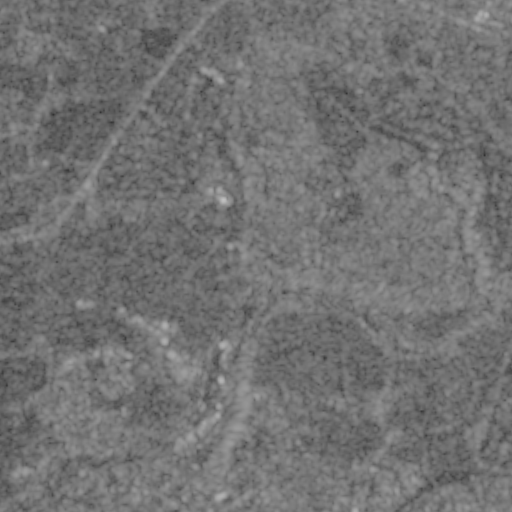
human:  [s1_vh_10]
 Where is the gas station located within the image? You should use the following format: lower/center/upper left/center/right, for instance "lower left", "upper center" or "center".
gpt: The gas station is located in the lower right of the image.
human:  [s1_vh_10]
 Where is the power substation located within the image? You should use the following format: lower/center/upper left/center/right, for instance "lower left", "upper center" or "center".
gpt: The power substation is located in the lower center of the image.
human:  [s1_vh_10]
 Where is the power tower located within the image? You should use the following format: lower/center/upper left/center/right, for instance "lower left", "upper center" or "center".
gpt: The power tower is located in the lower center of the image.
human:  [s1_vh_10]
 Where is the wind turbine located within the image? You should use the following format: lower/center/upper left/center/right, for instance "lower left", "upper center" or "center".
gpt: The wind turbine is located in the lower right of the image.
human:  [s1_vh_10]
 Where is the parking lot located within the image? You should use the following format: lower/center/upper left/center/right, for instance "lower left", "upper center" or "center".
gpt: There is no parking lot in the image.

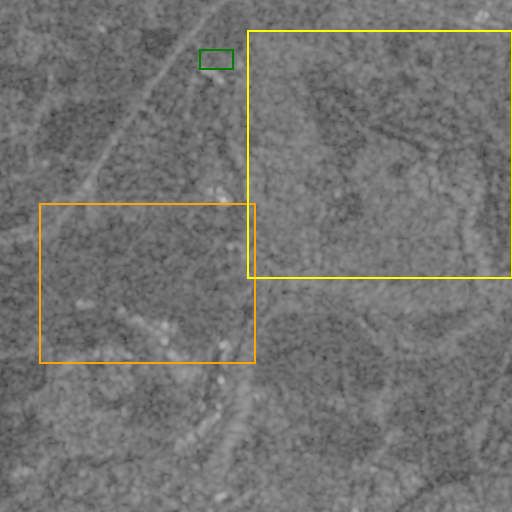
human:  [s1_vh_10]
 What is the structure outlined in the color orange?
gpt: The structure outlined in orange is a crop field.
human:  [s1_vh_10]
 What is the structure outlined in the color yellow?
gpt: The structure outlined in yellow is a park.
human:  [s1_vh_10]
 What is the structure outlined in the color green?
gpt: The structure outlined in green is a parking lot.
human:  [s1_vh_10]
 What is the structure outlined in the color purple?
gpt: There is no purple outline.